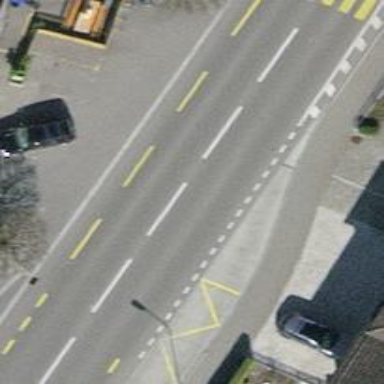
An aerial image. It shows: Secondary road with asphalt surface and dedicated cycle lane.